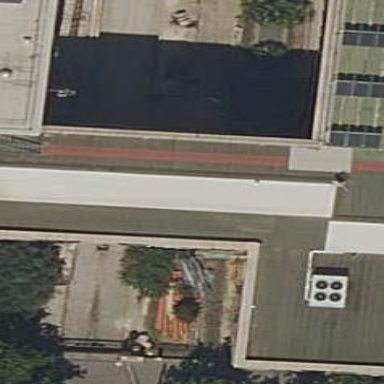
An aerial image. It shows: Part of building.